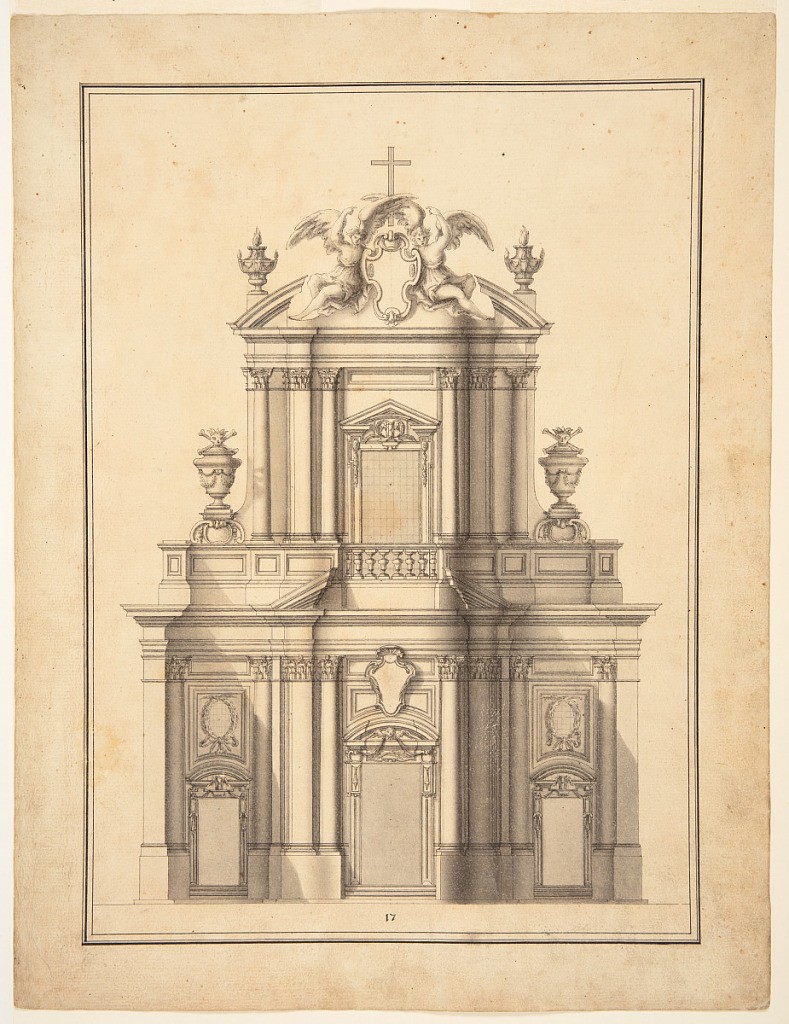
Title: Elevation of the Facade of Santa Maria dell'Orazione e Morte, Rome, Italy
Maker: Ferdinando Fuga, Italian, 1699 - 1781
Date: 1680–1730
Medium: Pen and black ink, brush and gray wash on paper
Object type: Drawing
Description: Design for the two-tiered elevation fo the facade of Santa Maria dell'Orazione e Morte in Rome, Italy. An escutcheon at top flanked by sculptures of two winged figures, a cross above them at center.